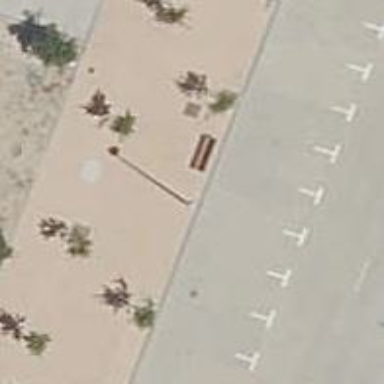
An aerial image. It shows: Bench.